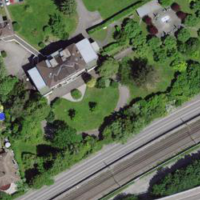
EUNIS habitat code: 54
Species observed at this site:
Hedera helix